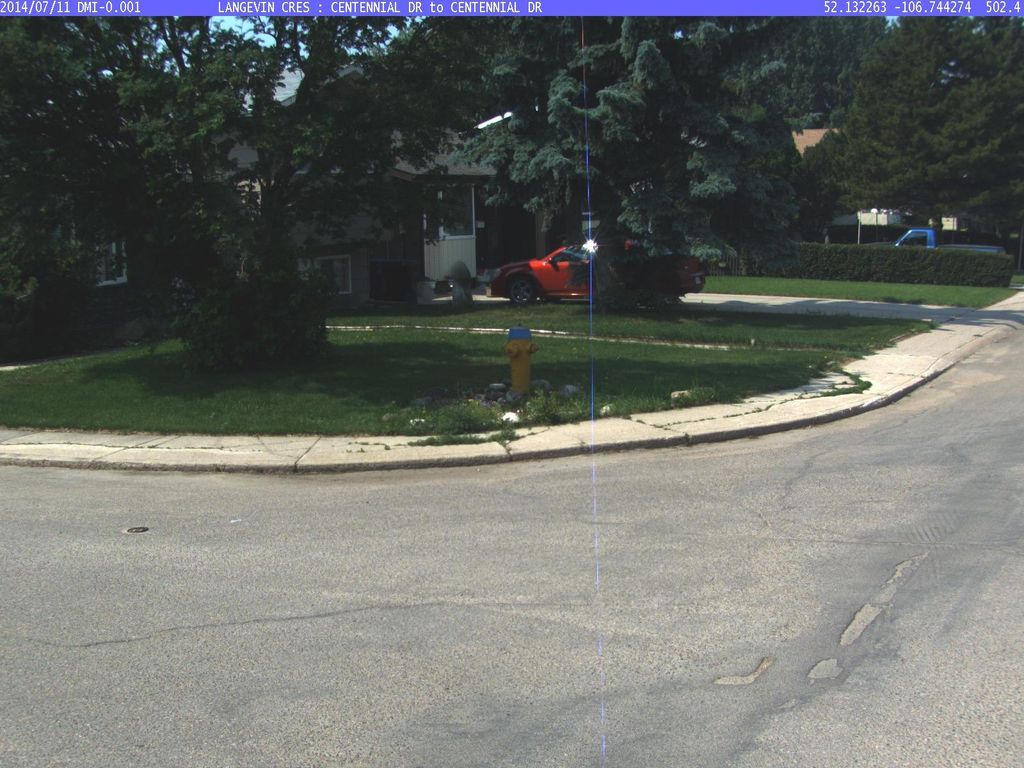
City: saskatoon